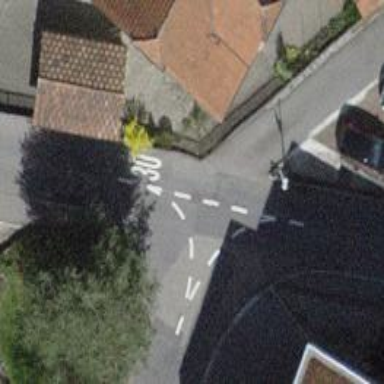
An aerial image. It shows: Kerb serving as barrier.